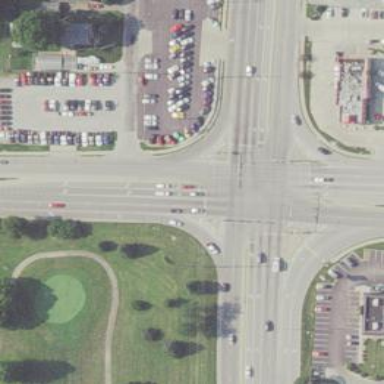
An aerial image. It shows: Crossing with marked lines on the road.